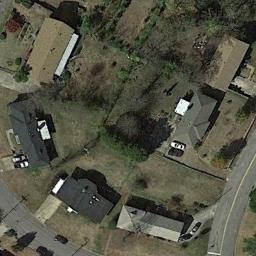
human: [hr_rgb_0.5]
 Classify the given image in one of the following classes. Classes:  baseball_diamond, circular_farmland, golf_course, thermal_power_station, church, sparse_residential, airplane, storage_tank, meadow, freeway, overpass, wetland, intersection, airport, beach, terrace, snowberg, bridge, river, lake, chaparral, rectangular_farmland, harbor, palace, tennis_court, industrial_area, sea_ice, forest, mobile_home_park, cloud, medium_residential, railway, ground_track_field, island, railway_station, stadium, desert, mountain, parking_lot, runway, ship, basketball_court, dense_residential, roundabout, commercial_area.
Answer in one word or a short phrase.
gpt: medium_residential